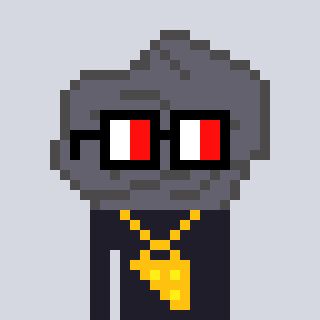
a pixel art character with square glasses with black frames and red eyes, a rock-shaped head and a grayscale-colored body on a cool background